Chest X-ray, AP view. Patient: 45 years old, sex F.
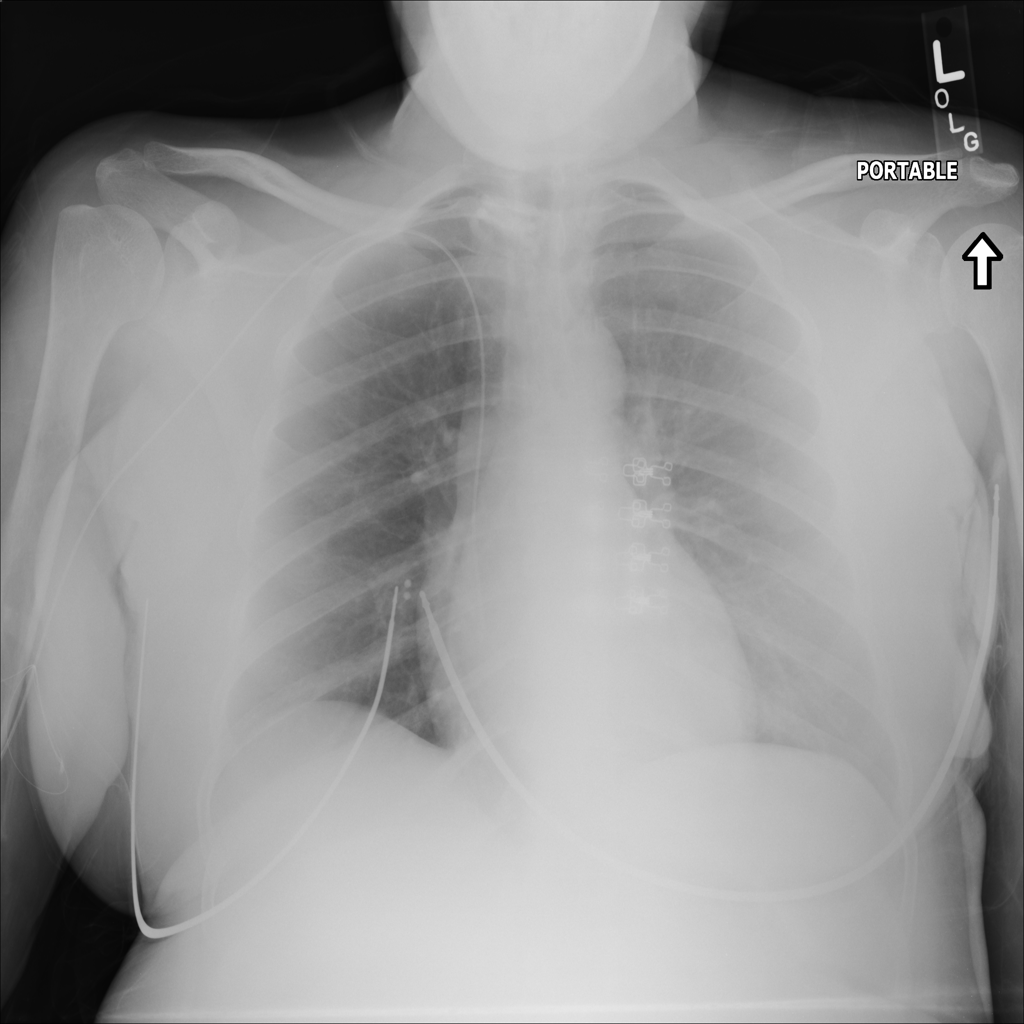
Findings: No Finding